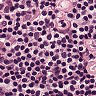
Metastatic tissue present: no